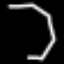
Label: octagon